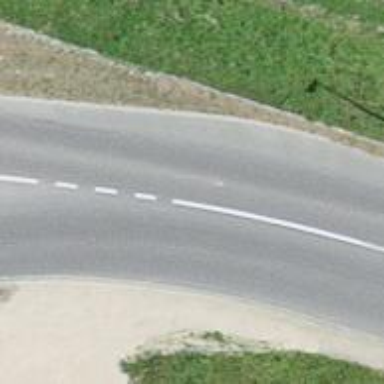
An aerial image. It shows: Primary highway with asphalt surface and designated cycle lane.